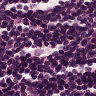
Metastatic tissue present: no